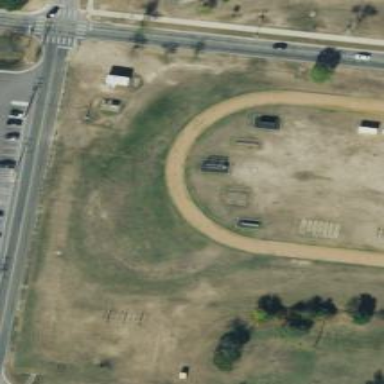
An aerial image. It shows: Fitness station in leisure land area.